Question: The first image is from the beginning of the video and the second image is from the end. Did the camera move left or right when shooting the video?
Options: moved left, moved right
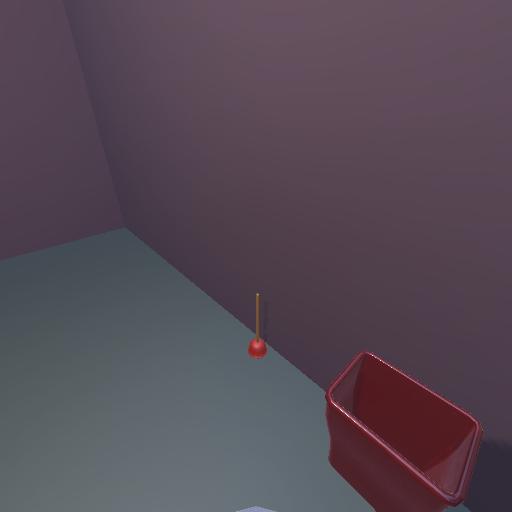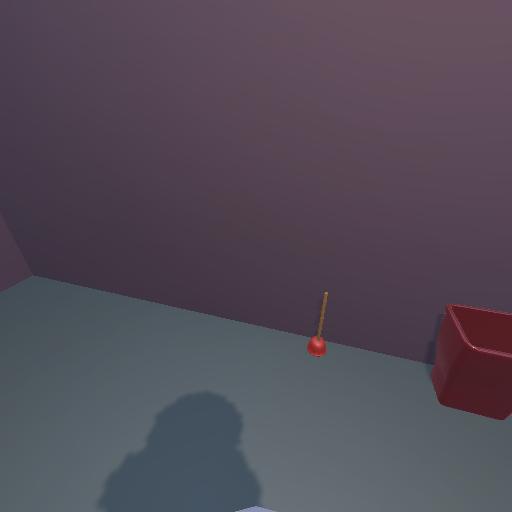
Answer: moved left